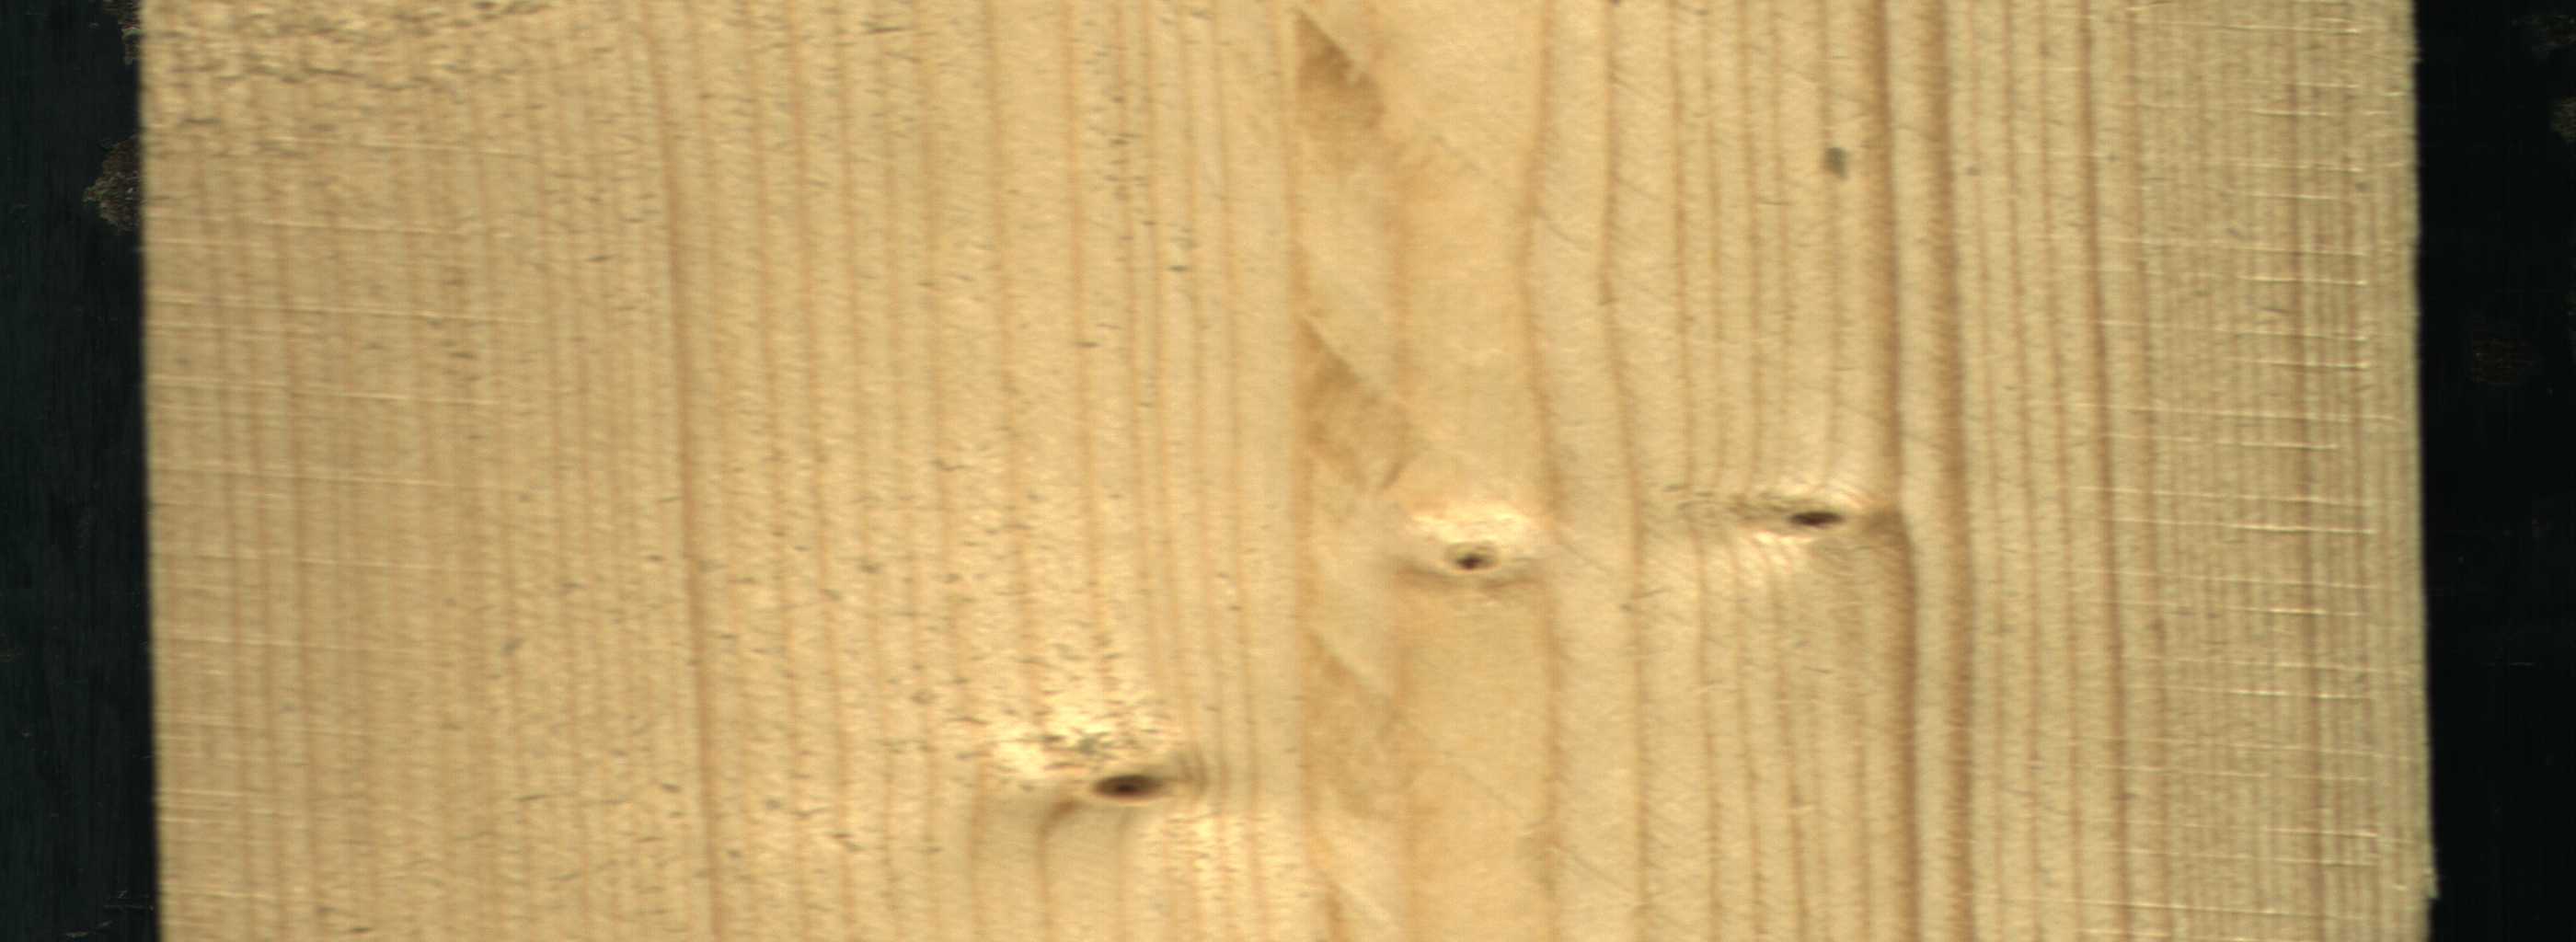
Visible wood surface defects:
Dead_Knot
Dead_Knot
Live_Knot